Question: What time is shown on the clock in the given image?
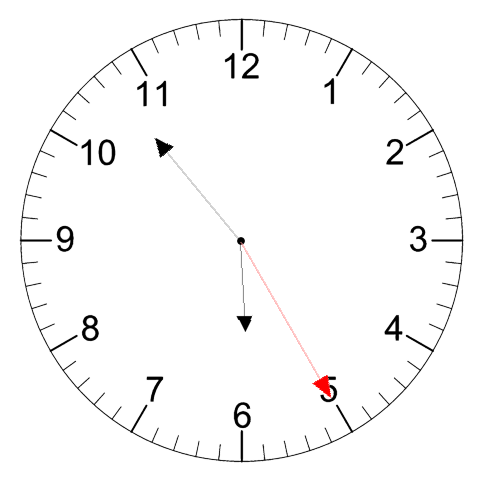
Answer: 05:53:25